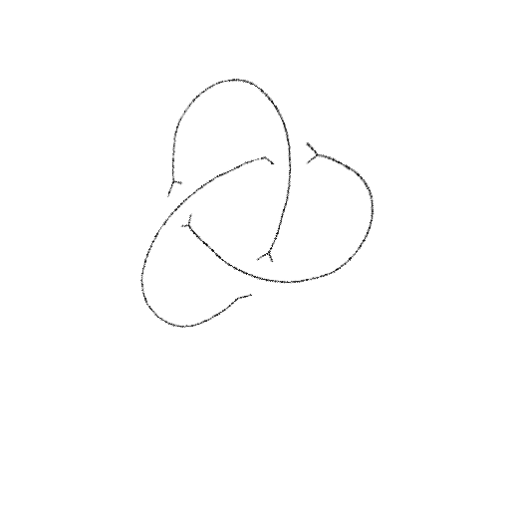
Crossing number: 3